Question: I am trying to benchmark some queries using mysqlslap. I've never used it before. I am trying to follow some tutorials and am trying to run a simple command to get a hang of how it works like from <URL> tutorial.
When I run the command 'mysqlslap --concurrency=20 --iterations=4 --query="sELCT * FROM listusers;" --create-schema=my_database' instead of actually testing and returning some metrics, I just get another prompt like

I have tried this command with username and password fields as well with the same results.
What is this prompt and how do I get the command to actually run the metrics?
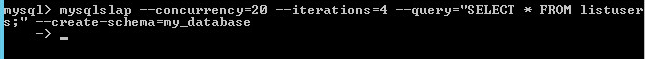
Answer: 'mysqlslap' is not a MySQL command, but a separate binary tool.
So instead of trying to use it inside mysql console, use it directly in bash/shell.